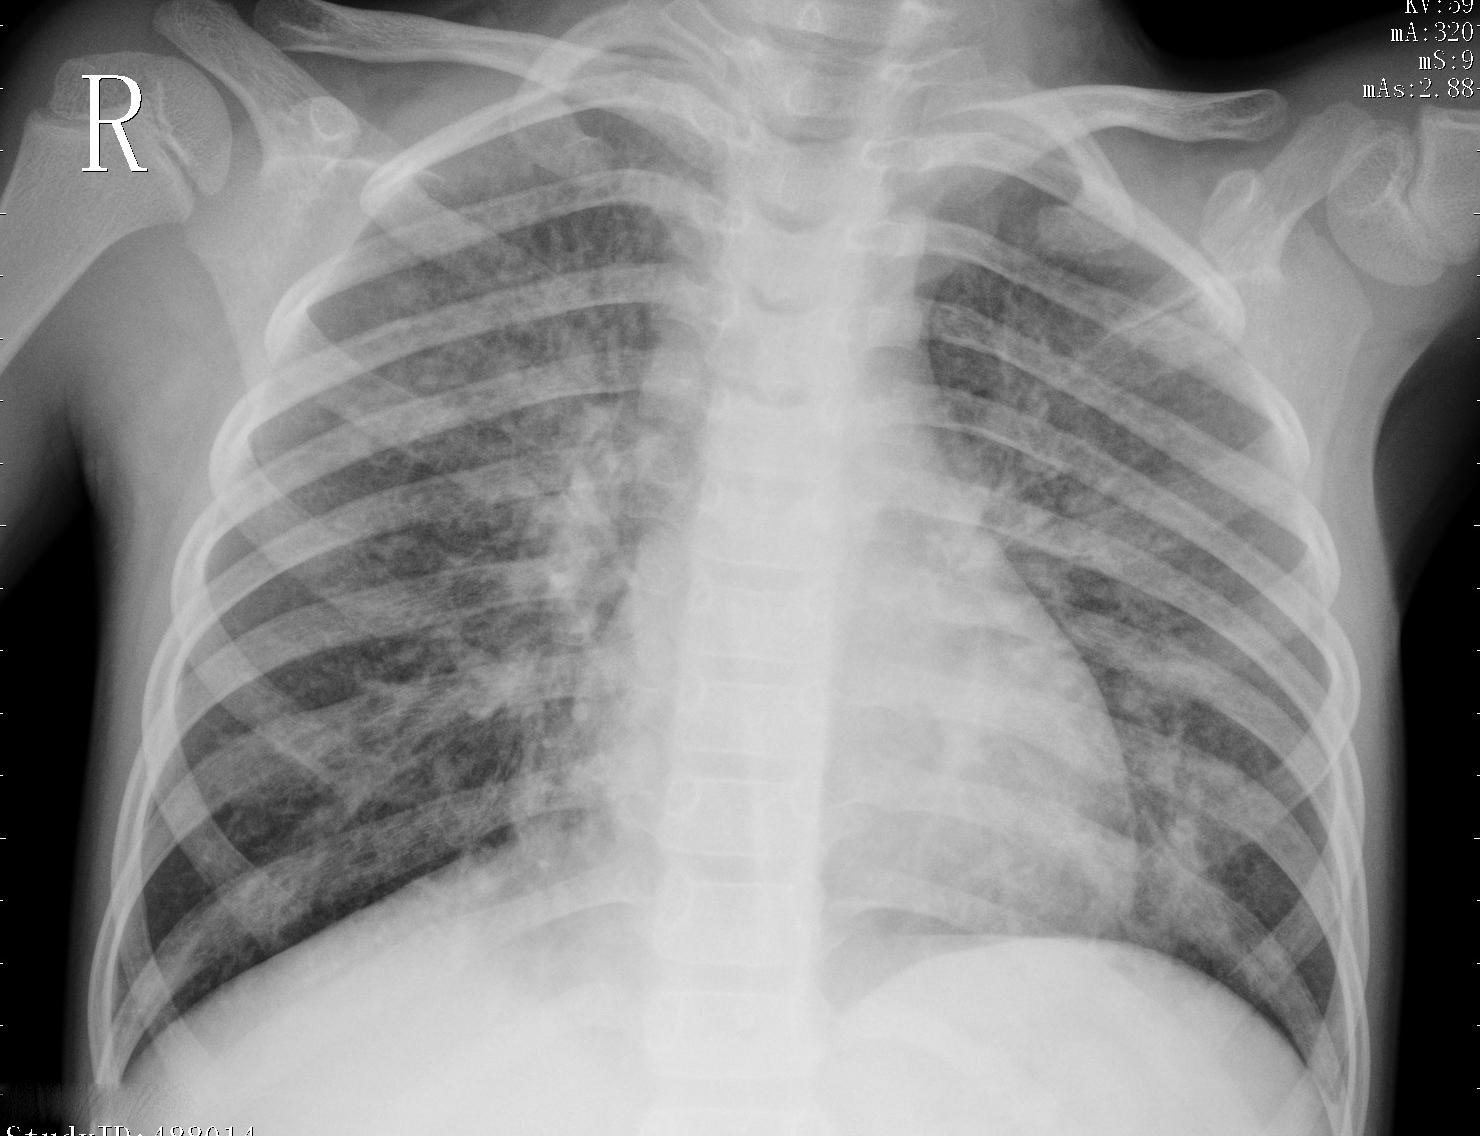
Diagnosis: PNEUMONIA